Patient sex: M
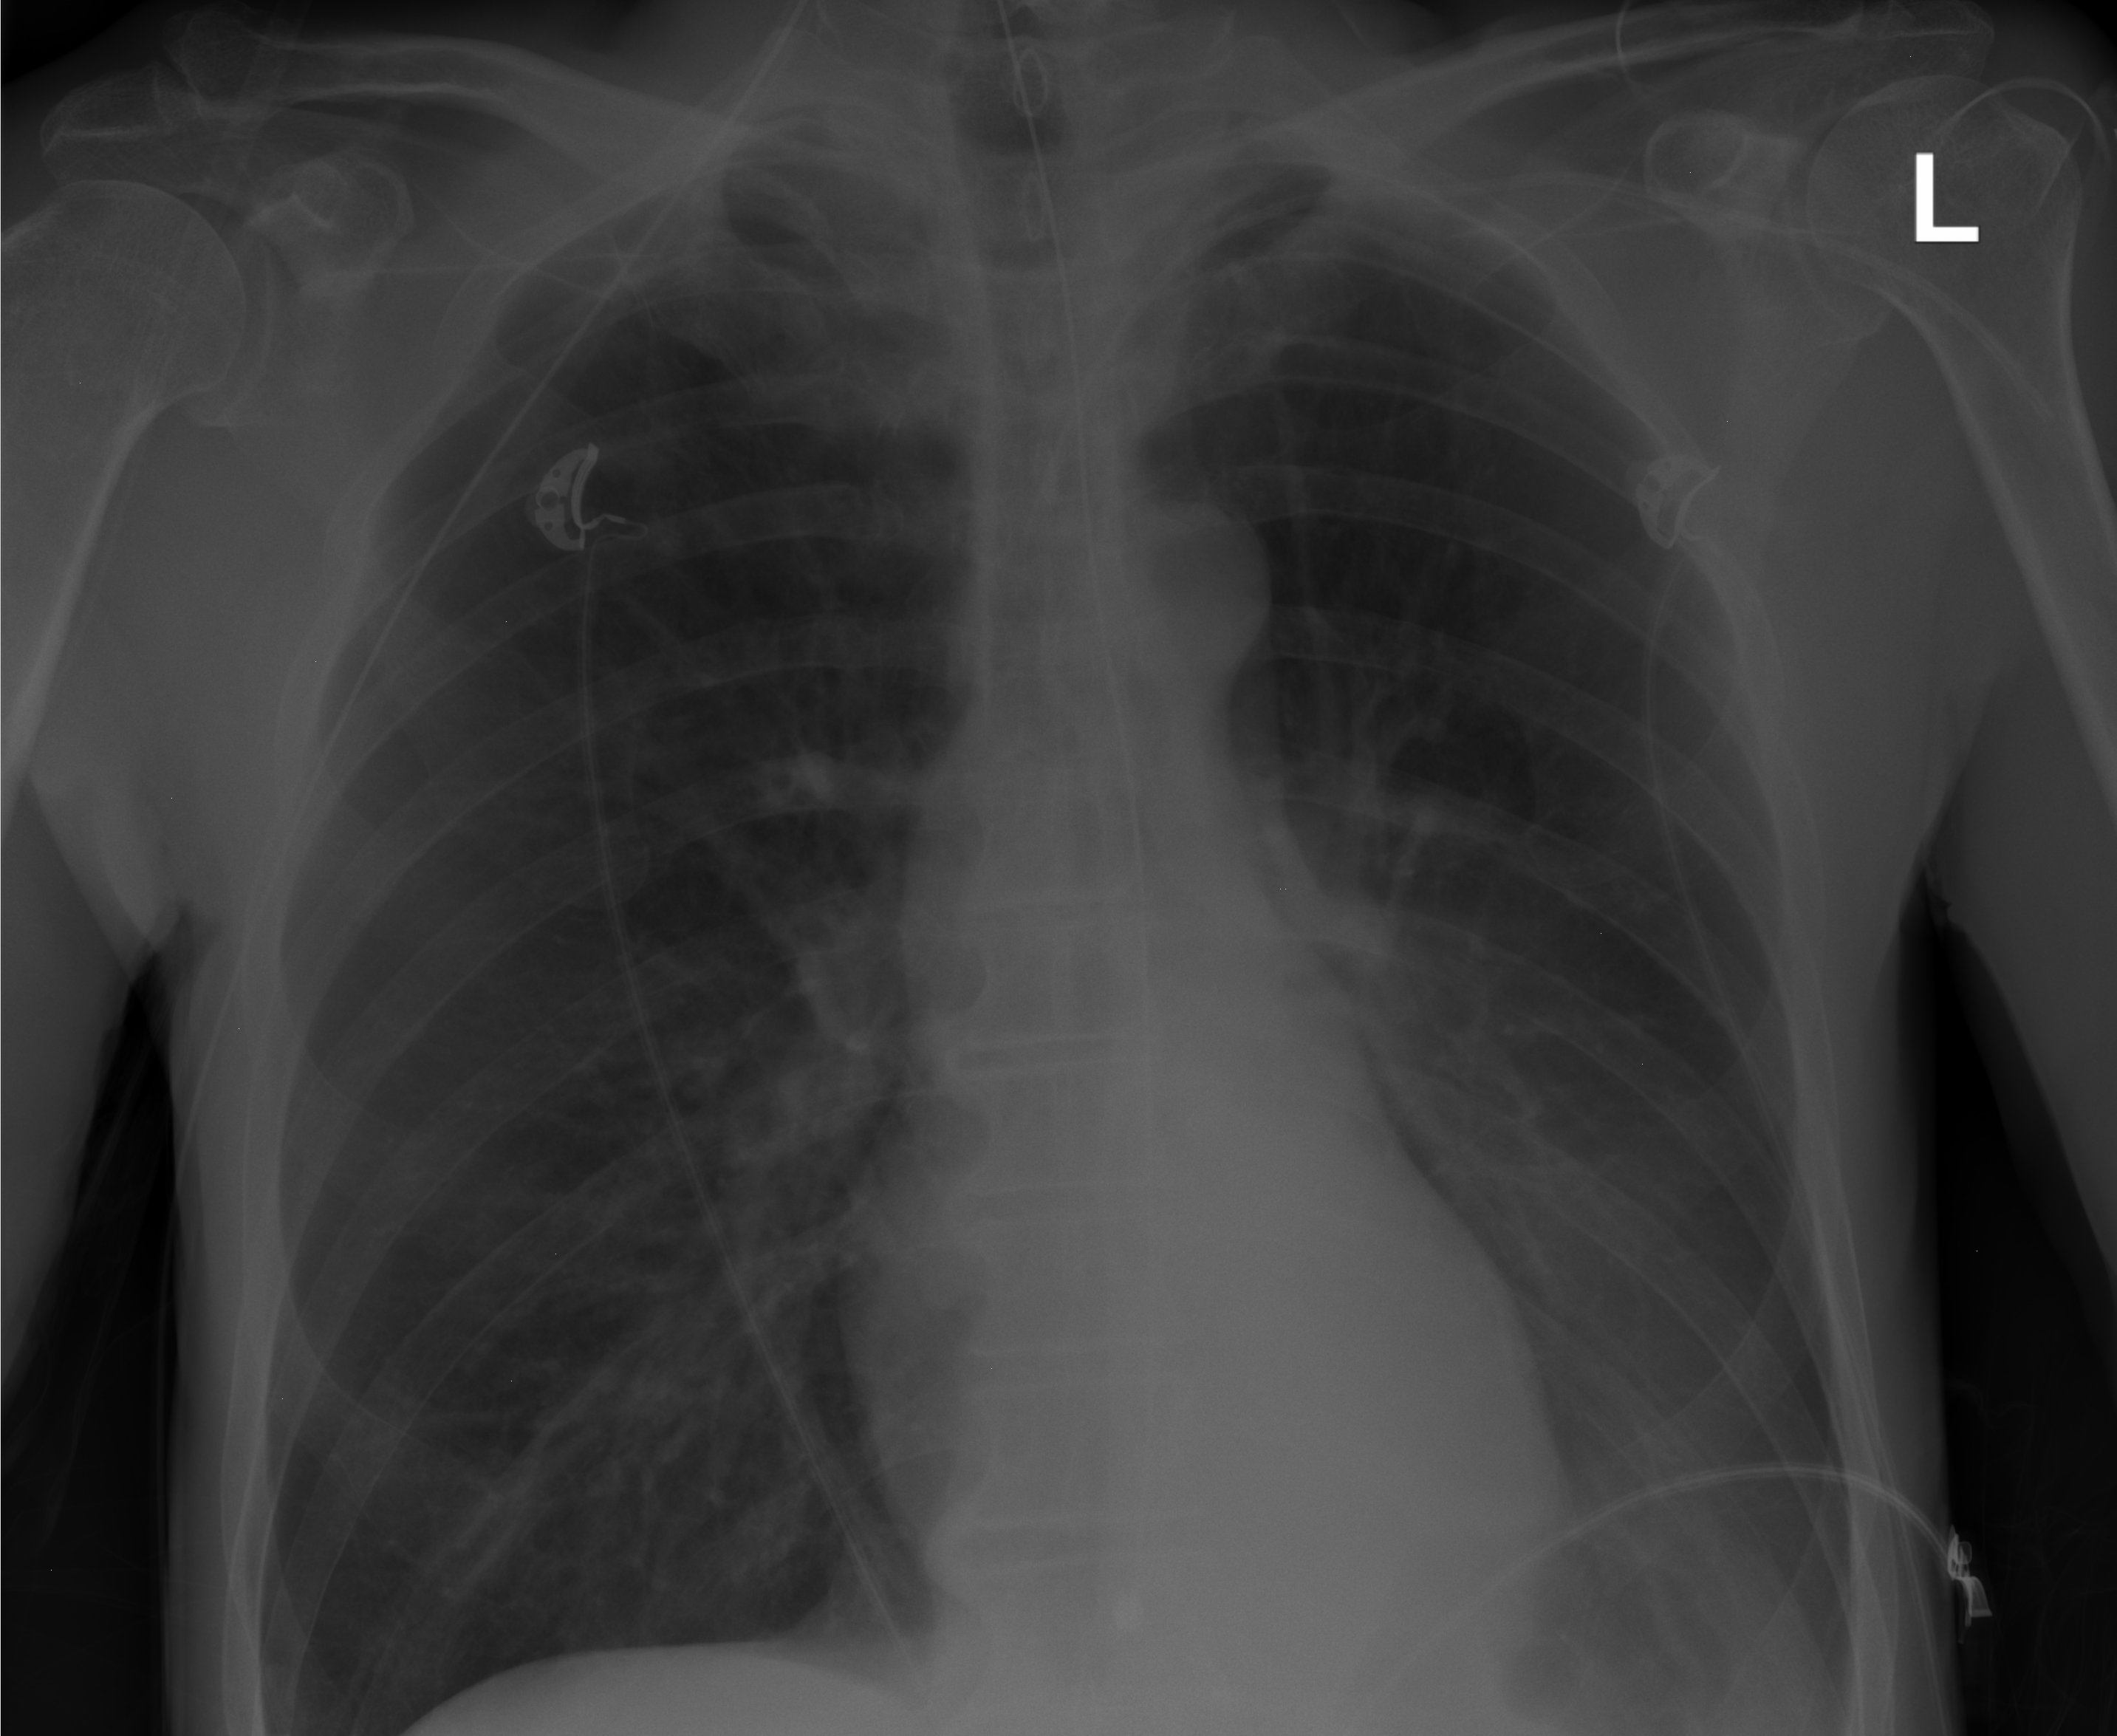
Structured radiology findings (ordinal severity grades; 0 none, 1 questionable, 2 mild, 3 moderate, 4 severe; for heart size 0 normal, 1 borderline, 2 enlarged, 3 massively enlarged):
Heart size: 0
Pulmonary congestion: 0
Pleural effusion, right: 0
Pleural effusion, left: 3
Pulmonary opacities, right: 0
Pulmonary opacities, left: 0
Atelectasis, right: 0
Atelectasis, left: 2